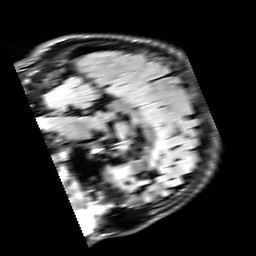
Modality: FLAIR
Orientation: sagittal
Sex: male
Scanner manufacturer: siemens
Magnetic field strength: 3 T
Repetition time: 10 s
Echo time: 0.09 s